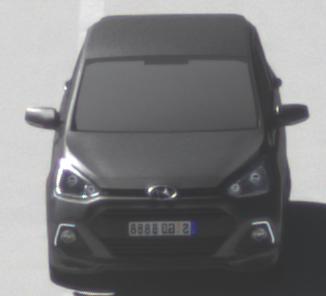
Make: Hyundai
Model: i10
Detailed model: Gen. 2
Model produced from: 2013
Model produced until: 2019
Doors: 5
Color: gray
Road condition: dry road
Daytime: morning or afternoon
Contrast: high contrast